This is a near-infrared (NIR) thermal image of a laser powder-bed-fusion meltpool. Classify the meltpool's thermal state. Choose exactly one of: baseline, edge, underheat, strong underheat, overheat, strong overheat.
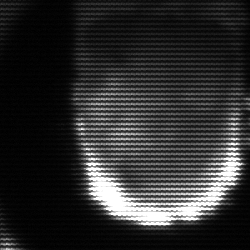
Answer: baseline